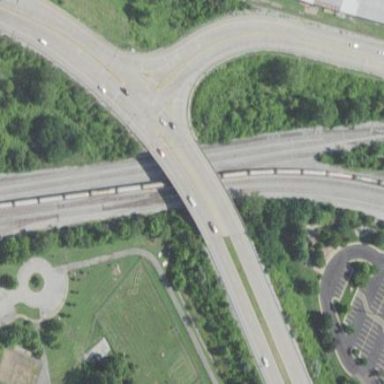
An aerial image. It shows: Man-made bridge.